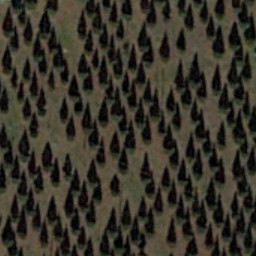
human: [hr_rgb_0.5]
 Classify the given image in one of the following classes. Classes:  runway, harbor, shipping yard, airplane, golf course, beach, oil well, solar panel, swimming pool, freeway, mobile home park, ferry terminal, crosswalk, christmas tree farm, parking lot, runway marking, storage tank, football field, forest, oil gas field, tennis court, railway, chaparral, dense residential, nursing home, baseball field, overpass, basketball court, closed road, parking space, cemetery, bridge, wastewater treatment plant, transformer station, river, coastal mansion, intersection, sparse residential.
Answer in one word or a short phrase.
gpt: christmas tree farm